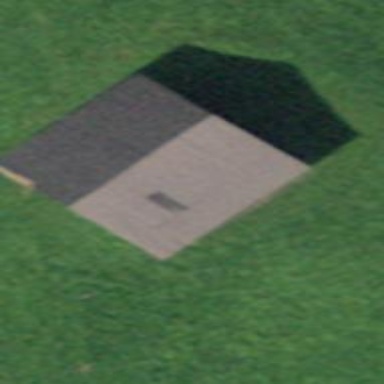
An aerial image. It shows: Rural barn.